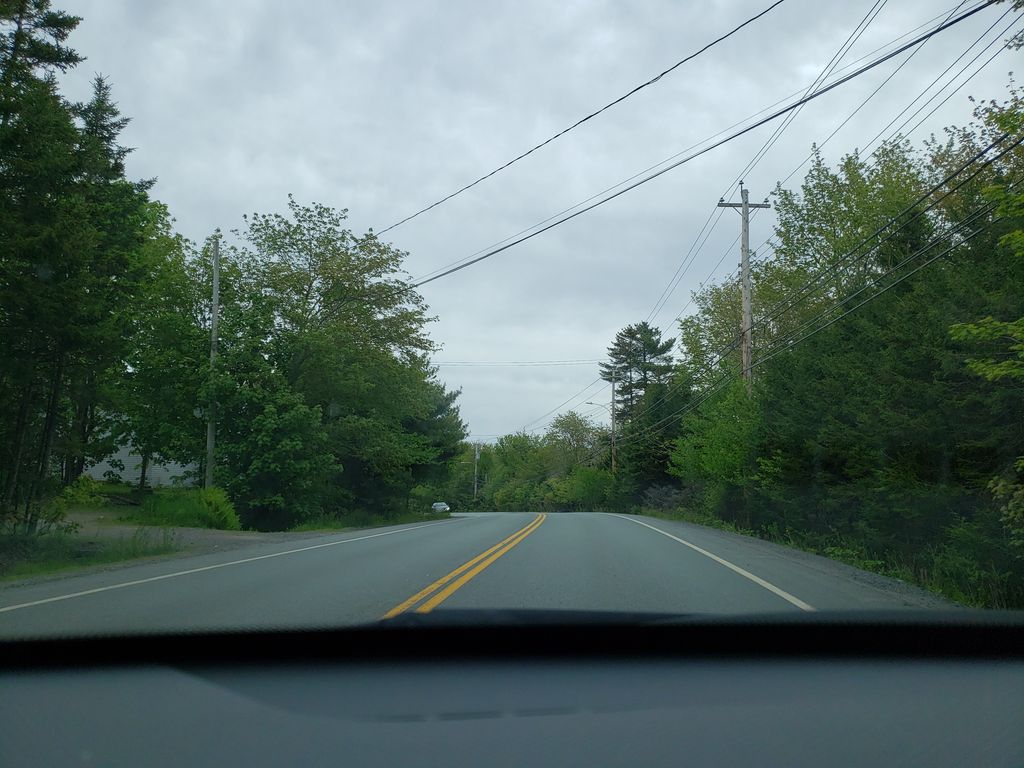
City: halifax